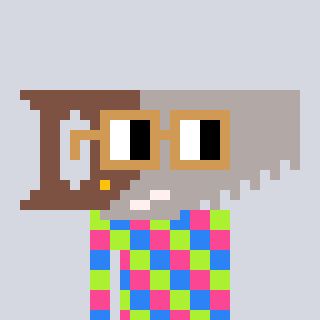
a pixel art character with square brown glasses, a saw-shaped head and a bege-colored body on a cool background